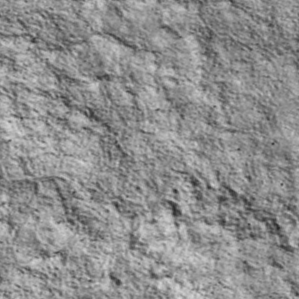
Label: non_frost